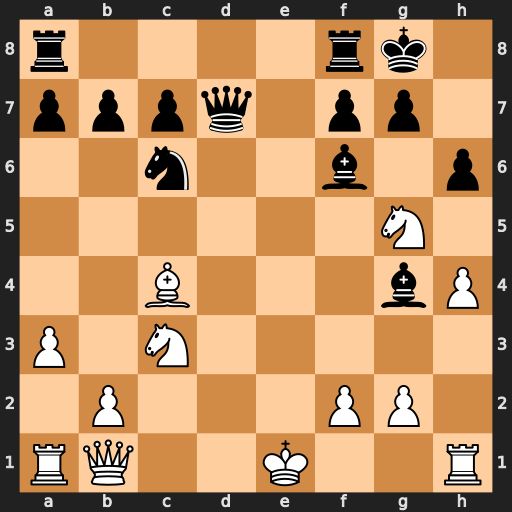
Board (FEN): r4rk1/pppq1pp1/2n2b1p/6N1/2B3bP/P1N5/1P3PP1/RQ2K2R
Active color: w
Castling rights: KQ
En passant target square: -
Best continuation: Qh7#